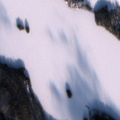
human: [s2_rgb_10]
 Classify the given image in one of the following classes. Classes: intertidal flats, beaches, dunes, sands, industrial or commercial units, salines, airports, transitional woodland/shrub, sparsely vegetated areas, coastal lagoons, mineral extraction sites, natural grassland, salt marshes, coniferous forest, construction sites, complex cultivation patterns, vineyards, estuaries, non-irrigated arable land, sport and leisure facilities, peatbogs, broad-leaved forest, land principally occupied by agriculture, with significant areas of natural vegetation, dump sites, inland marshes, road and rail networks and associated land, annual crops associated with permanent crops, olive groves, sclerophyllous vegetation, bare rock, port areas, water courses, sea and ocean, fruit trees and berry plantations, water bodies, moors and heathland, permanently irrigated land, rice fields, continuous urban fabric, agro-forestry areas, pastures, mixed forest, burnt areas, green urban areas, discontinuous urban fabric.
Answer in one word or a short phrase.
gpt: land principally occupied by agriculture, with significant areas of natural vegetation, coniferous forest, mixed forest, water bodies